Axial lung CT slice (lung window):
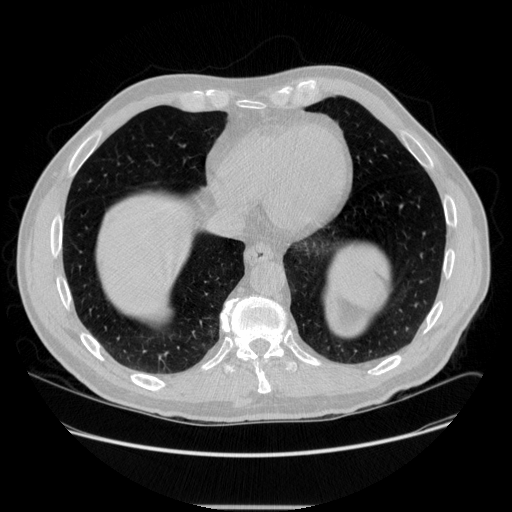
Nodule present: no